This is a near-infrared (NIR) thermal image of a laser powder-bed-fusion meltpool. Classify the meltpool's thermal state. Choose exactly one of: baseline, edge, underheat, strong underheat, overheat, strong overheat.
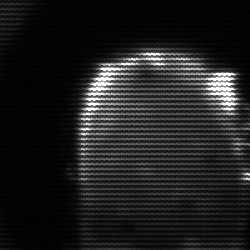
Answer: baseline